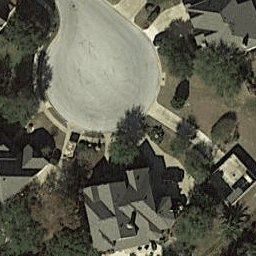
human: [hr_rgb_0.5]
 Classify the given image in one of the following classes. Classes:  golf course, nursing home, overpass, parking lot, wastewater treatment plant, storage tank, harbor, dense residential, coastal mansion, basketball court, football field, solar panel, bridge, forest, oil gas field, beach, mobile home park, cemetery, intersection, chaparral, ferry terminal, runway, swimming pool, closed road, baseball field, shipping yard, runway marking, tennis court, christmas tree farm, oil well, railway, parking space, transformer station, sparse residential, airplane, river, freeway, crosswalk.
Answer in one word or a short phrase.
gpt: closed road